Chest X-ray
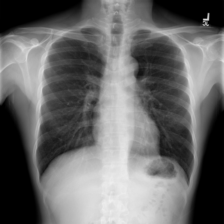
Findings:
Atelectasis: negative
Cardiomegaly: negative
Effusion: negative
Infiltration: negative
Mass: negative
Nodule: negative
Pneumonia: negative
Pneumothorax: negative
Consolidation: negative
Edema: negative
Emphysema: negative
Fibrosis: negative
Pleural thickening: negative
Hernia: negative